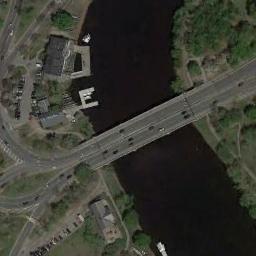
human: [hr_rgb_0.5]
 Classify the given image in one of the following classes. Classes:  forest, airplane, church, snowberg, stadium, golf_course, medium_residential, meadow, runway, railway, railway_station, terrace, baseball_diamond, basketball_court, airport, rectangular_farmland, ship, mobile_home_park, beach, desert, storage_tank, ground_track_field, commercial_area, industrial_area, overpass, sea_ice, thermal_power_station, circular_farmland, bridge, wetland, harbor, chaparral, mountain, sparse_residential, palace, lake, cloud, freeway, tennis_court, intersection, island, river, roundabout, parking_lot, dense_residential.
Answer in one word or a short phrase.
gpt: bridge